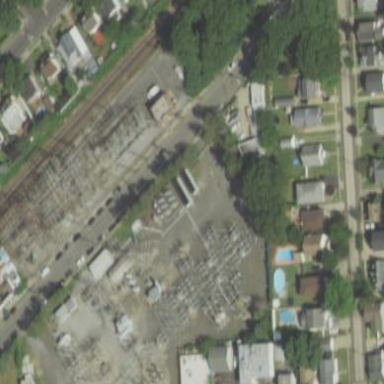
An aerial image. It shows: Transmission level substation.